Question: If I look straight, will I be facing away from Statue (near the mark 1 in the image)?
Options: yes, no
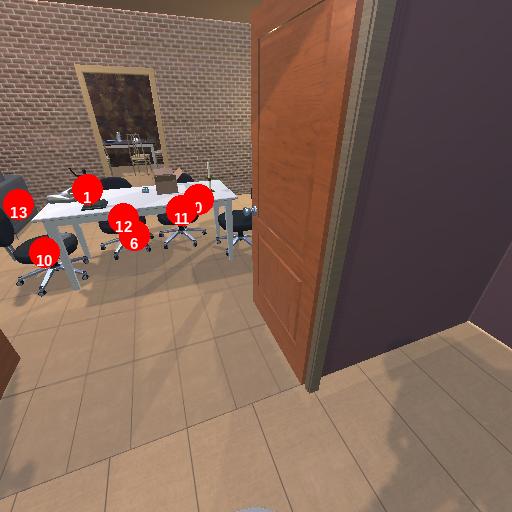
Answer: yes